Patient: sex F, age 58
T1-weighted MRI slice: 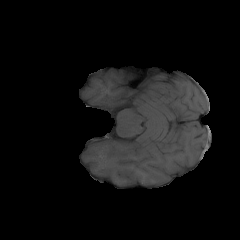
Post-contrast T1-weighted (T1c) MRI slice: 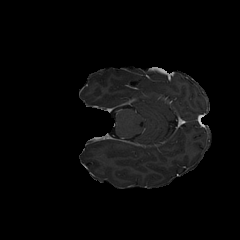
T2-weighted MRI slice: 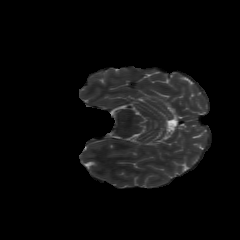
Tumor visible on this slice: no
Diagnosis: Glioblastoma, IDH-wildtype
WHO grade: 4